Aerial crown-view tile of a tropical tree (Barro Colorado Island, Panama), acquired 20250818:
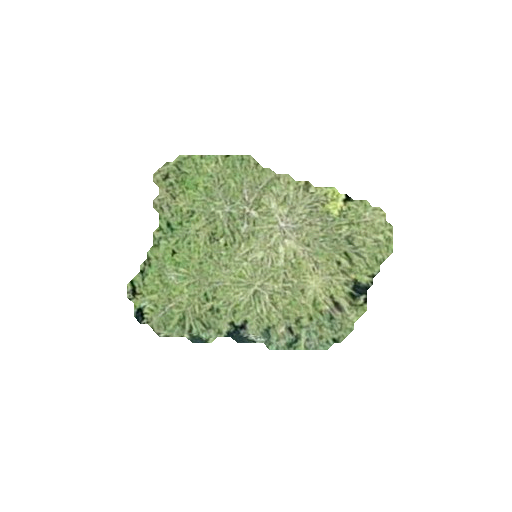
Species: Quararibea asterolepis
GBIF accepted scientific name: Quararibea asterolepis
Crown area: 54.893 m²